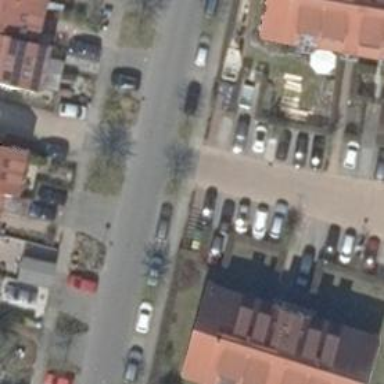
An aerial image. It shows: Asphalt road in living street.